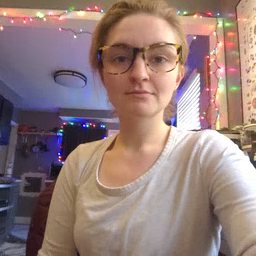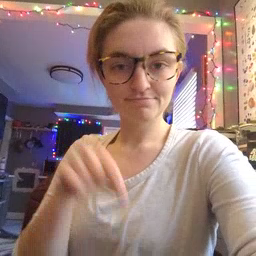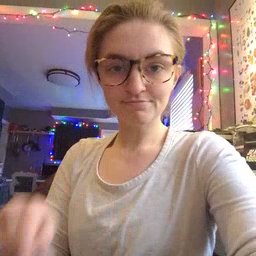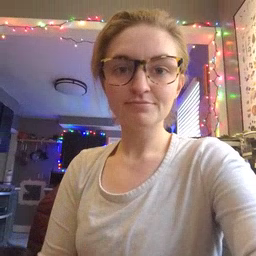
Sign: feet